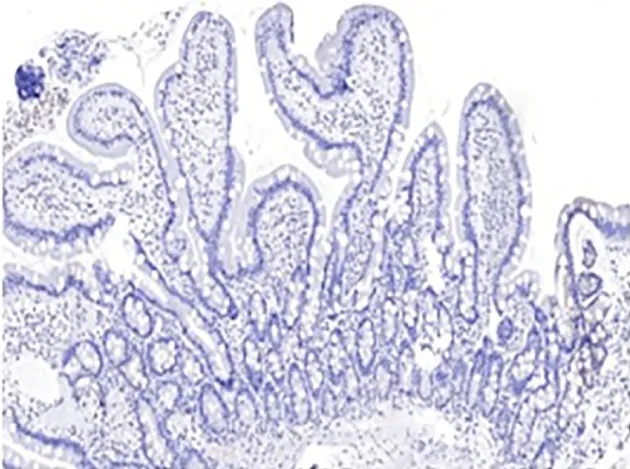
Duodenal biopsies. (B) CgA immunostaining of the duodenal biopsy shows complete loss of EE cells.
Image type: pathology (immunostaining)